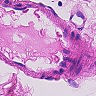
Metastatic tissue present: no